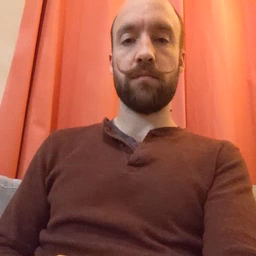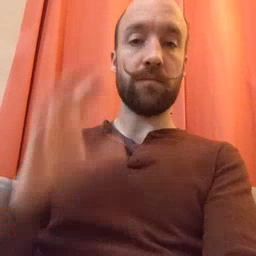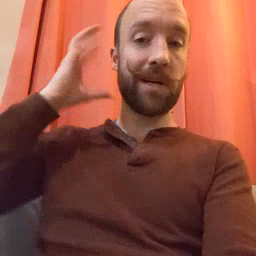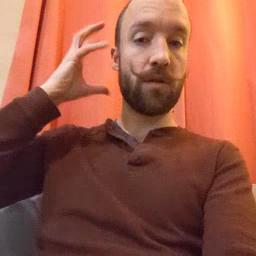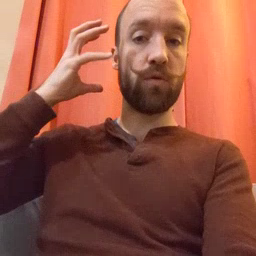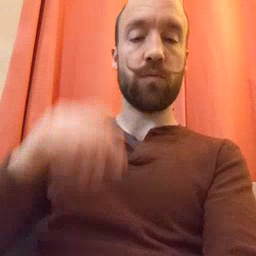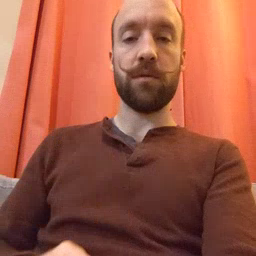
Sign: radio